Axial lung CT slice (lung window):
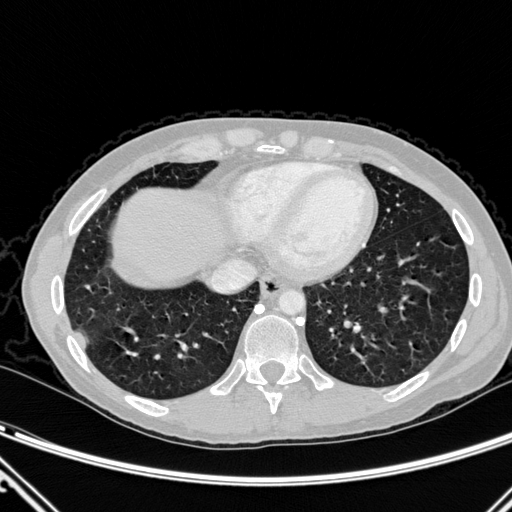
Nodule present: no